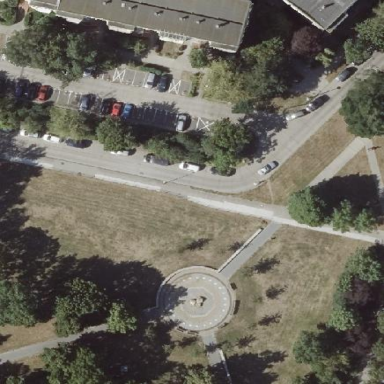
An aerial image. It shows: Lovely park for leisure and relaxation.